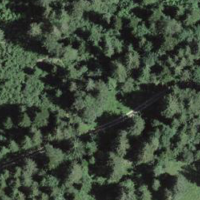
EUNIS habitat code: 43
Species observed at this site:
Cardamine heptaphylla